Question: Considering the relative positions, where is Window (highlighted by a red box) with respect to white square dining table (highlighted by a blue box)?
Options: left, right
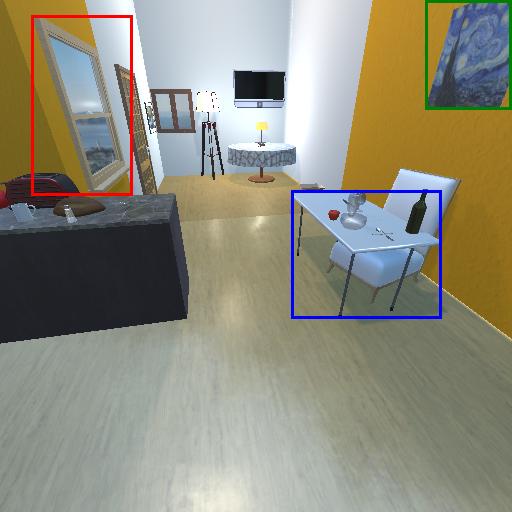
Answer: left